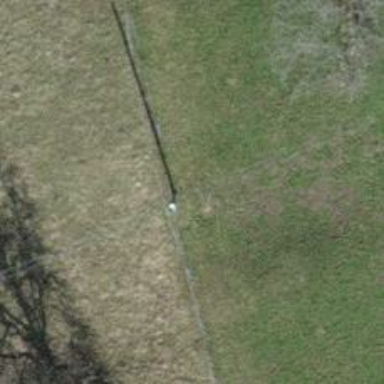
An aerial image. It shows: Minor power line.